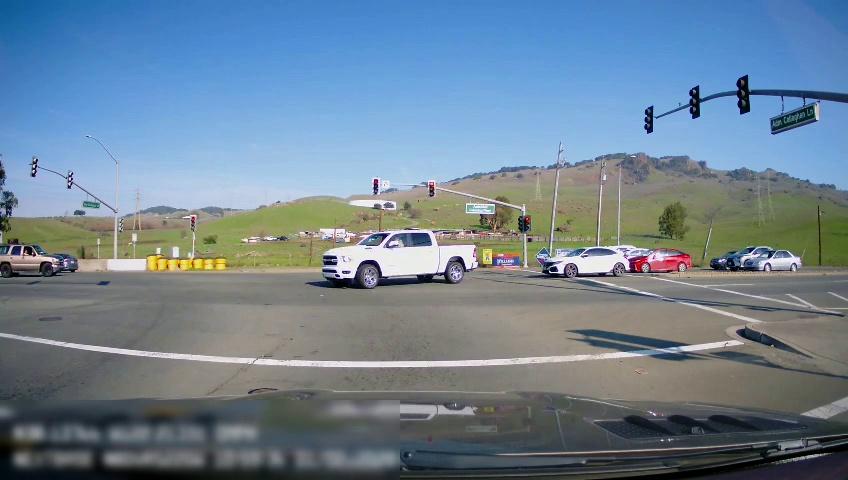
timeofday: Day
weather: Sunny
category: Drivable Space
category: Vehicles | SUV
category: Vehicles | Car
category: Vehicles | SUV
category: Vehicles | Car
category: Vehicles | Car
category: Vehicles | Car
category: Vehicles | Car
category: Vehicles | SUV
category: Vehicles | Truck
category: Vehicles | SUV
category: Lanes | Opposite Lane
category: Traffic | Lights
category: Traffic | Lights
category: Traffic | Lights
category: Traffic | Lights
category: Traffic | Lights
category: Traffic | Lights
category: Traffic | Lights
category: Traffic | Signs
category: Traffic | Lights
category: Traffic | Lights
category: Traffic | Signs
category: Traffic | Lights
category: Traffic | Lights
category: Traffic | Signs